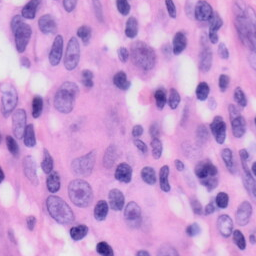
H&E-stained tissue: Skin